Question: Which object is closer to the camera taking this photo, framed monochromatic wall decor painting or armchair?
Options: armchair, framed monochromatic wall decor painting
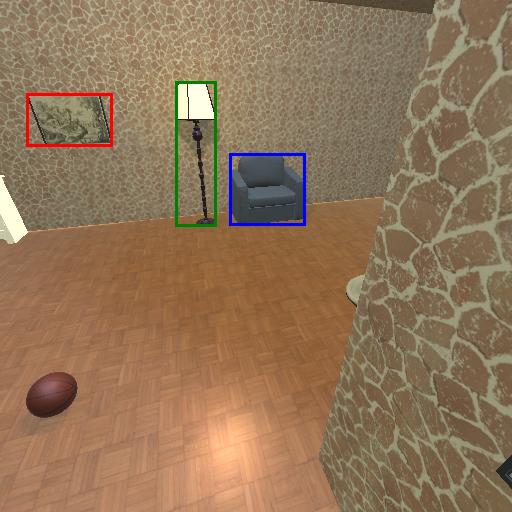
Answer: armchair